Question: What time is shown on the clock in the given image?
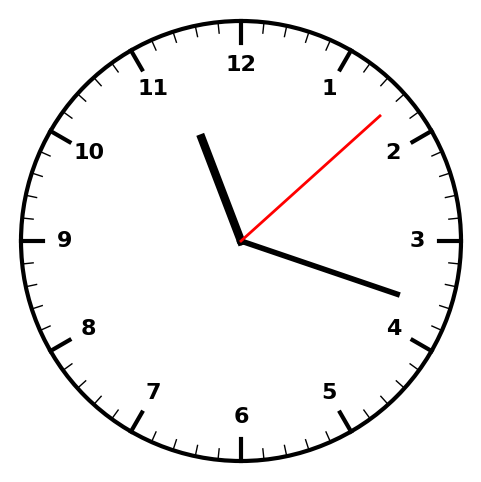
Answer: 11:18:08